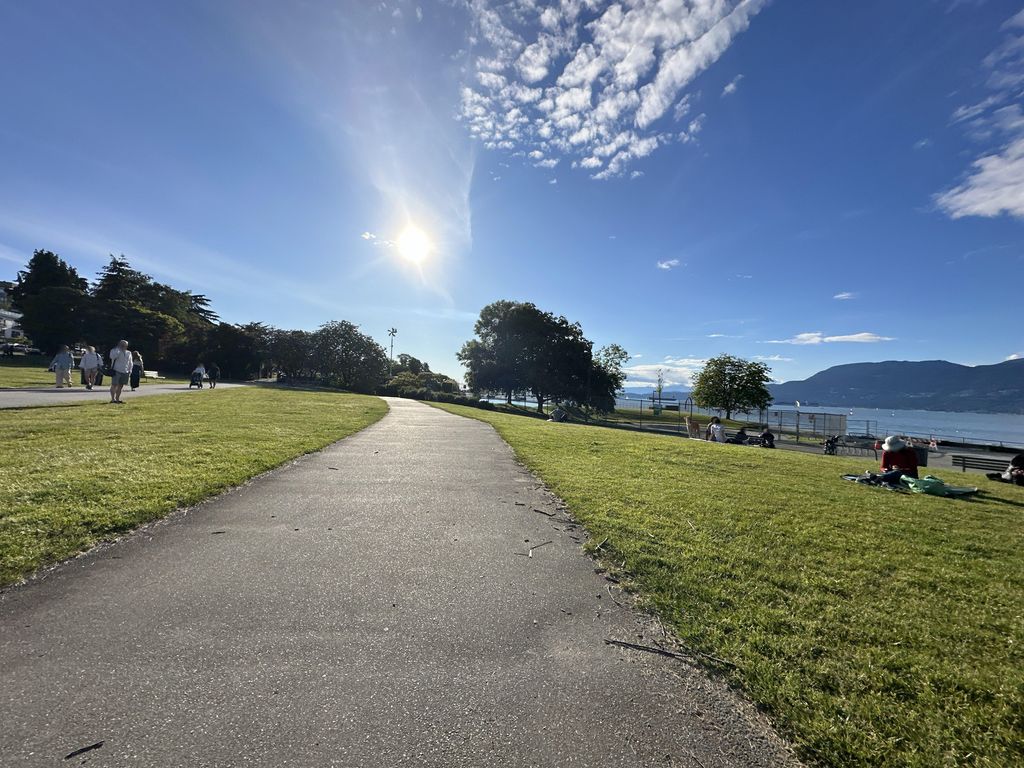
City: vancouver